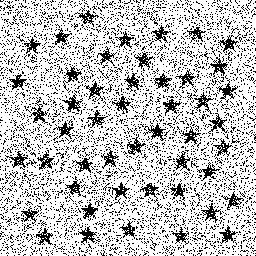
Squares: 0
Triangles: 0
Stars: 48
Total shapes: 48